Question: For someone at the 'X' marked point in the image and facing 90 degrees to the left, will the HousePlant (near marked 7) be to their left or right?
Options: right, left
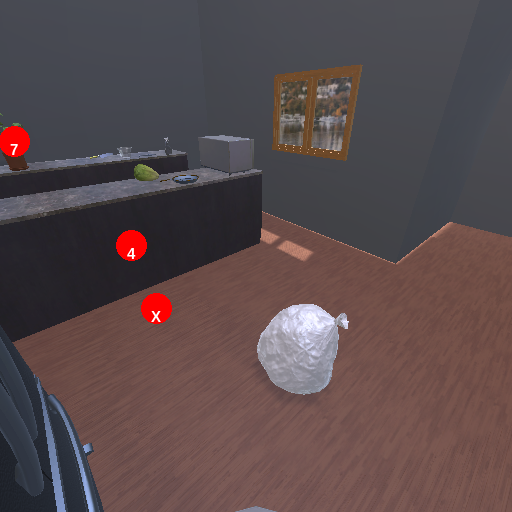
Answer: right